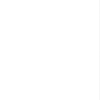
Label: dusty